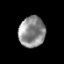
Tissue: prostate
Cell type: T cells
Senescence score: 0.3317
Nuclear area (px): 790
Mean DAPI intensity: 139.695